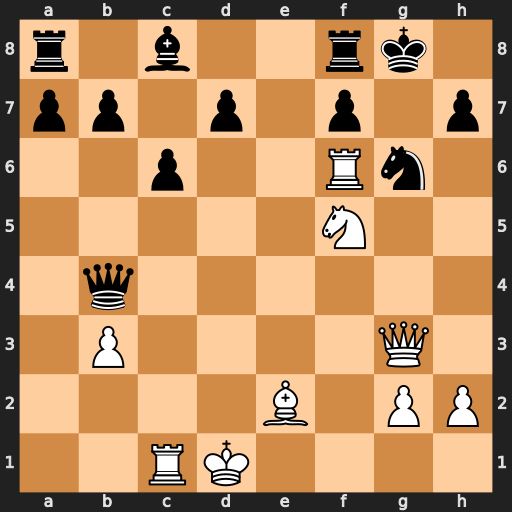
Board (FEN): r1b2rk1/pp1p1p1p/2p2Rn1/5N2/1q6/1P4Q1/4B1PP/2RK4
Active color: w
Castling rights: -
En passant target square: -
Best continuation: Bh5 d6 Bxg6